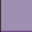
Piece: xx